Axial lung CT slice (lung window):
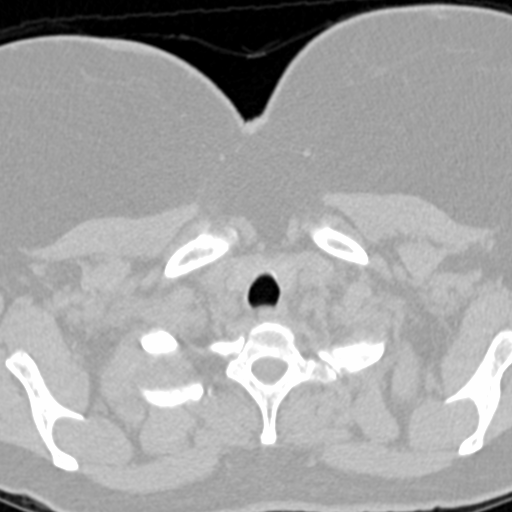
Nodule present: no